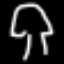
Label: mushroom